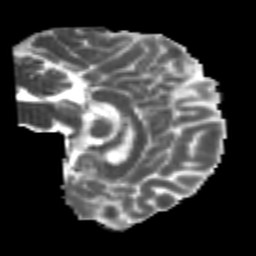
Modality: MD
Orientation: sagittal
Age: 26
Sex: male
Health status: healthy
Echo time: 0.074 s